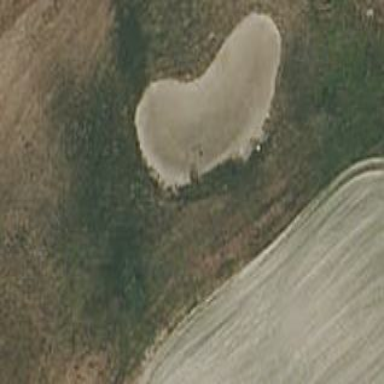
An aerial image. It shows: Bunker on golf course.